Question: Here's a screenshot of my use case:

Where the button is just a '<button>Copy To Clipboard</button>' element.
What's the best way to accomplish this? I'm using jQuery.
I'm only concerned of having it work on modern browsers, and if it works on IE8> it's an added bonus, but not 100% required.
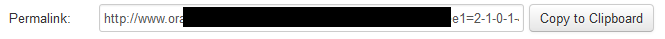
Answer: Most cross-browser implementations use Flash to get past security restrictions. AFAIK, there isn't a W3C standard for accessing the system pasteboard.
I've used <URL> in the past. It's lightweight and fast and does just what it says on the box.